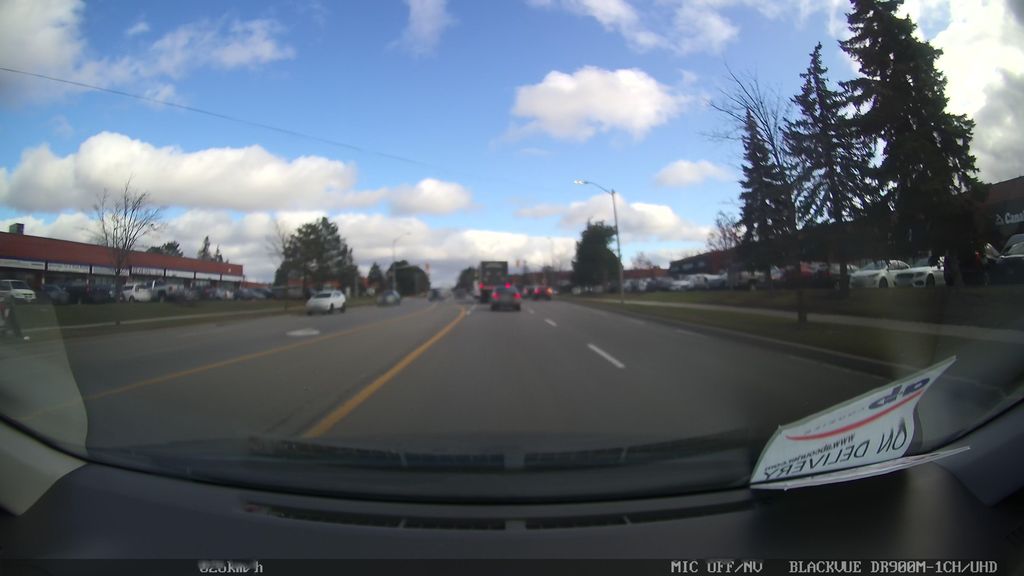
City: toronto